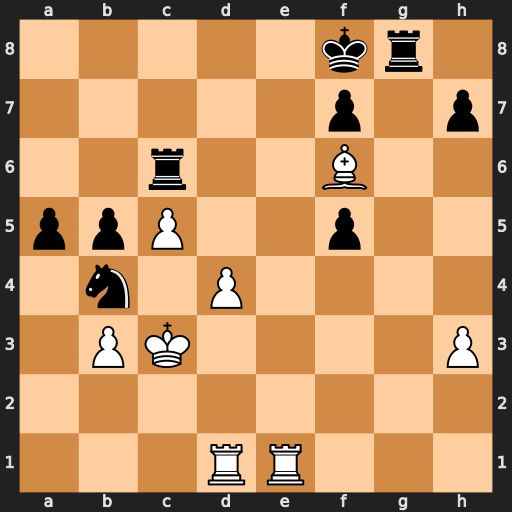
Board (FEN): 5kr1/5p1p/2r2B2/ppP2p2/1n1P4/1PK4P/8/3RR3
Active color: w
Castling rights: -
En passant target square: -
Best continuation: Be7+ Ke8 d5